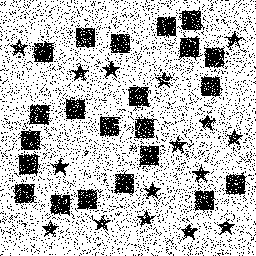
Squares: 22
Triangles: 0
Stars: 16
Total shapes: 38